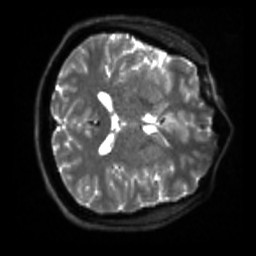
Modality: sbref
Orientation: axial
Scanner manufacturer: siemens
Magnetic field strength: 3 T
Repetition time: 4 s
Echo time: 0.0594 s